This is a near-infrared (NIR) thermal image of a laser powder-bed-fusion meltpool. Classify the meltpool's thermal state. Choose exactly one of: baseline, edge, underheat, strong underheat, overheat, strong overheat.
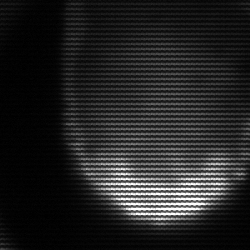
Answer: edge